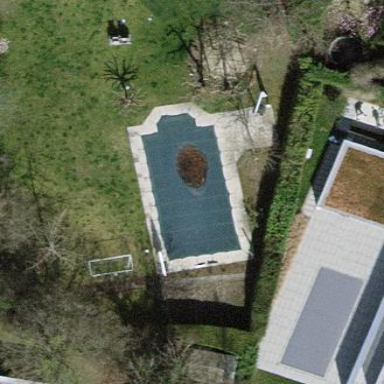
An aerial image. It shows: Outdoor swimming pool on leisure land.